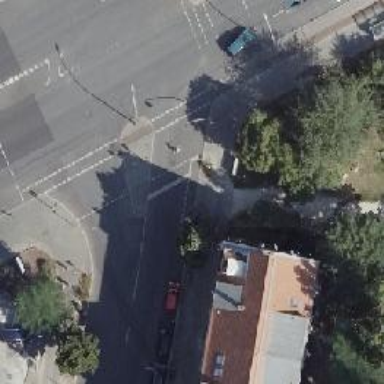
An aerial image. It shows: Road with traffic signals.